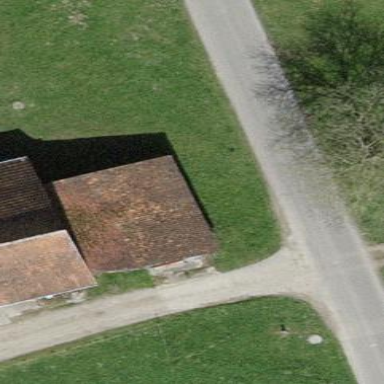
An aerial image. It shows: Rural barn.